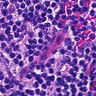
Metastatic tissue present: no